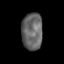
Tissue: prostate
Cell type: Epithelial cells
Senescence score: 0.3169
Nuclear area (px): 765
Mean DAPI intensity: 101.157